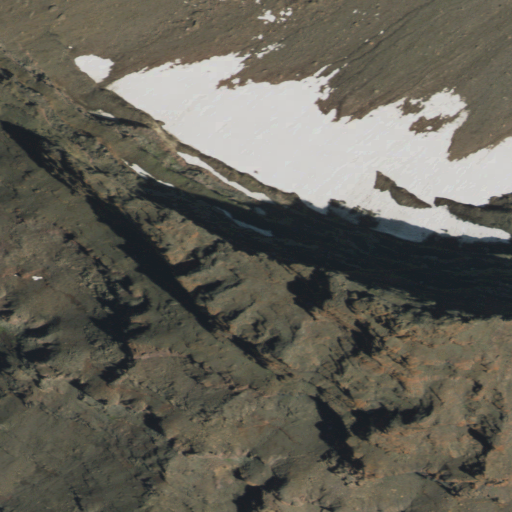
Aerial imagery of mountain in Wyoming named Pilot Peak containing barren land, shrub, and evergreen forest